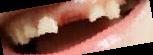
Condition: hypodontia